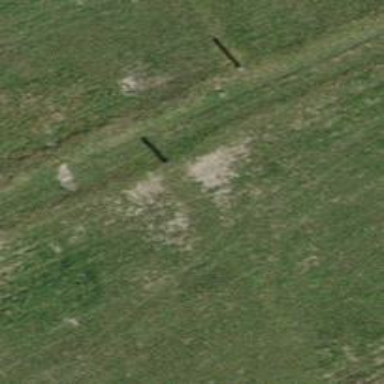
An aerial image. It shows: Fence.